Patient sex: M
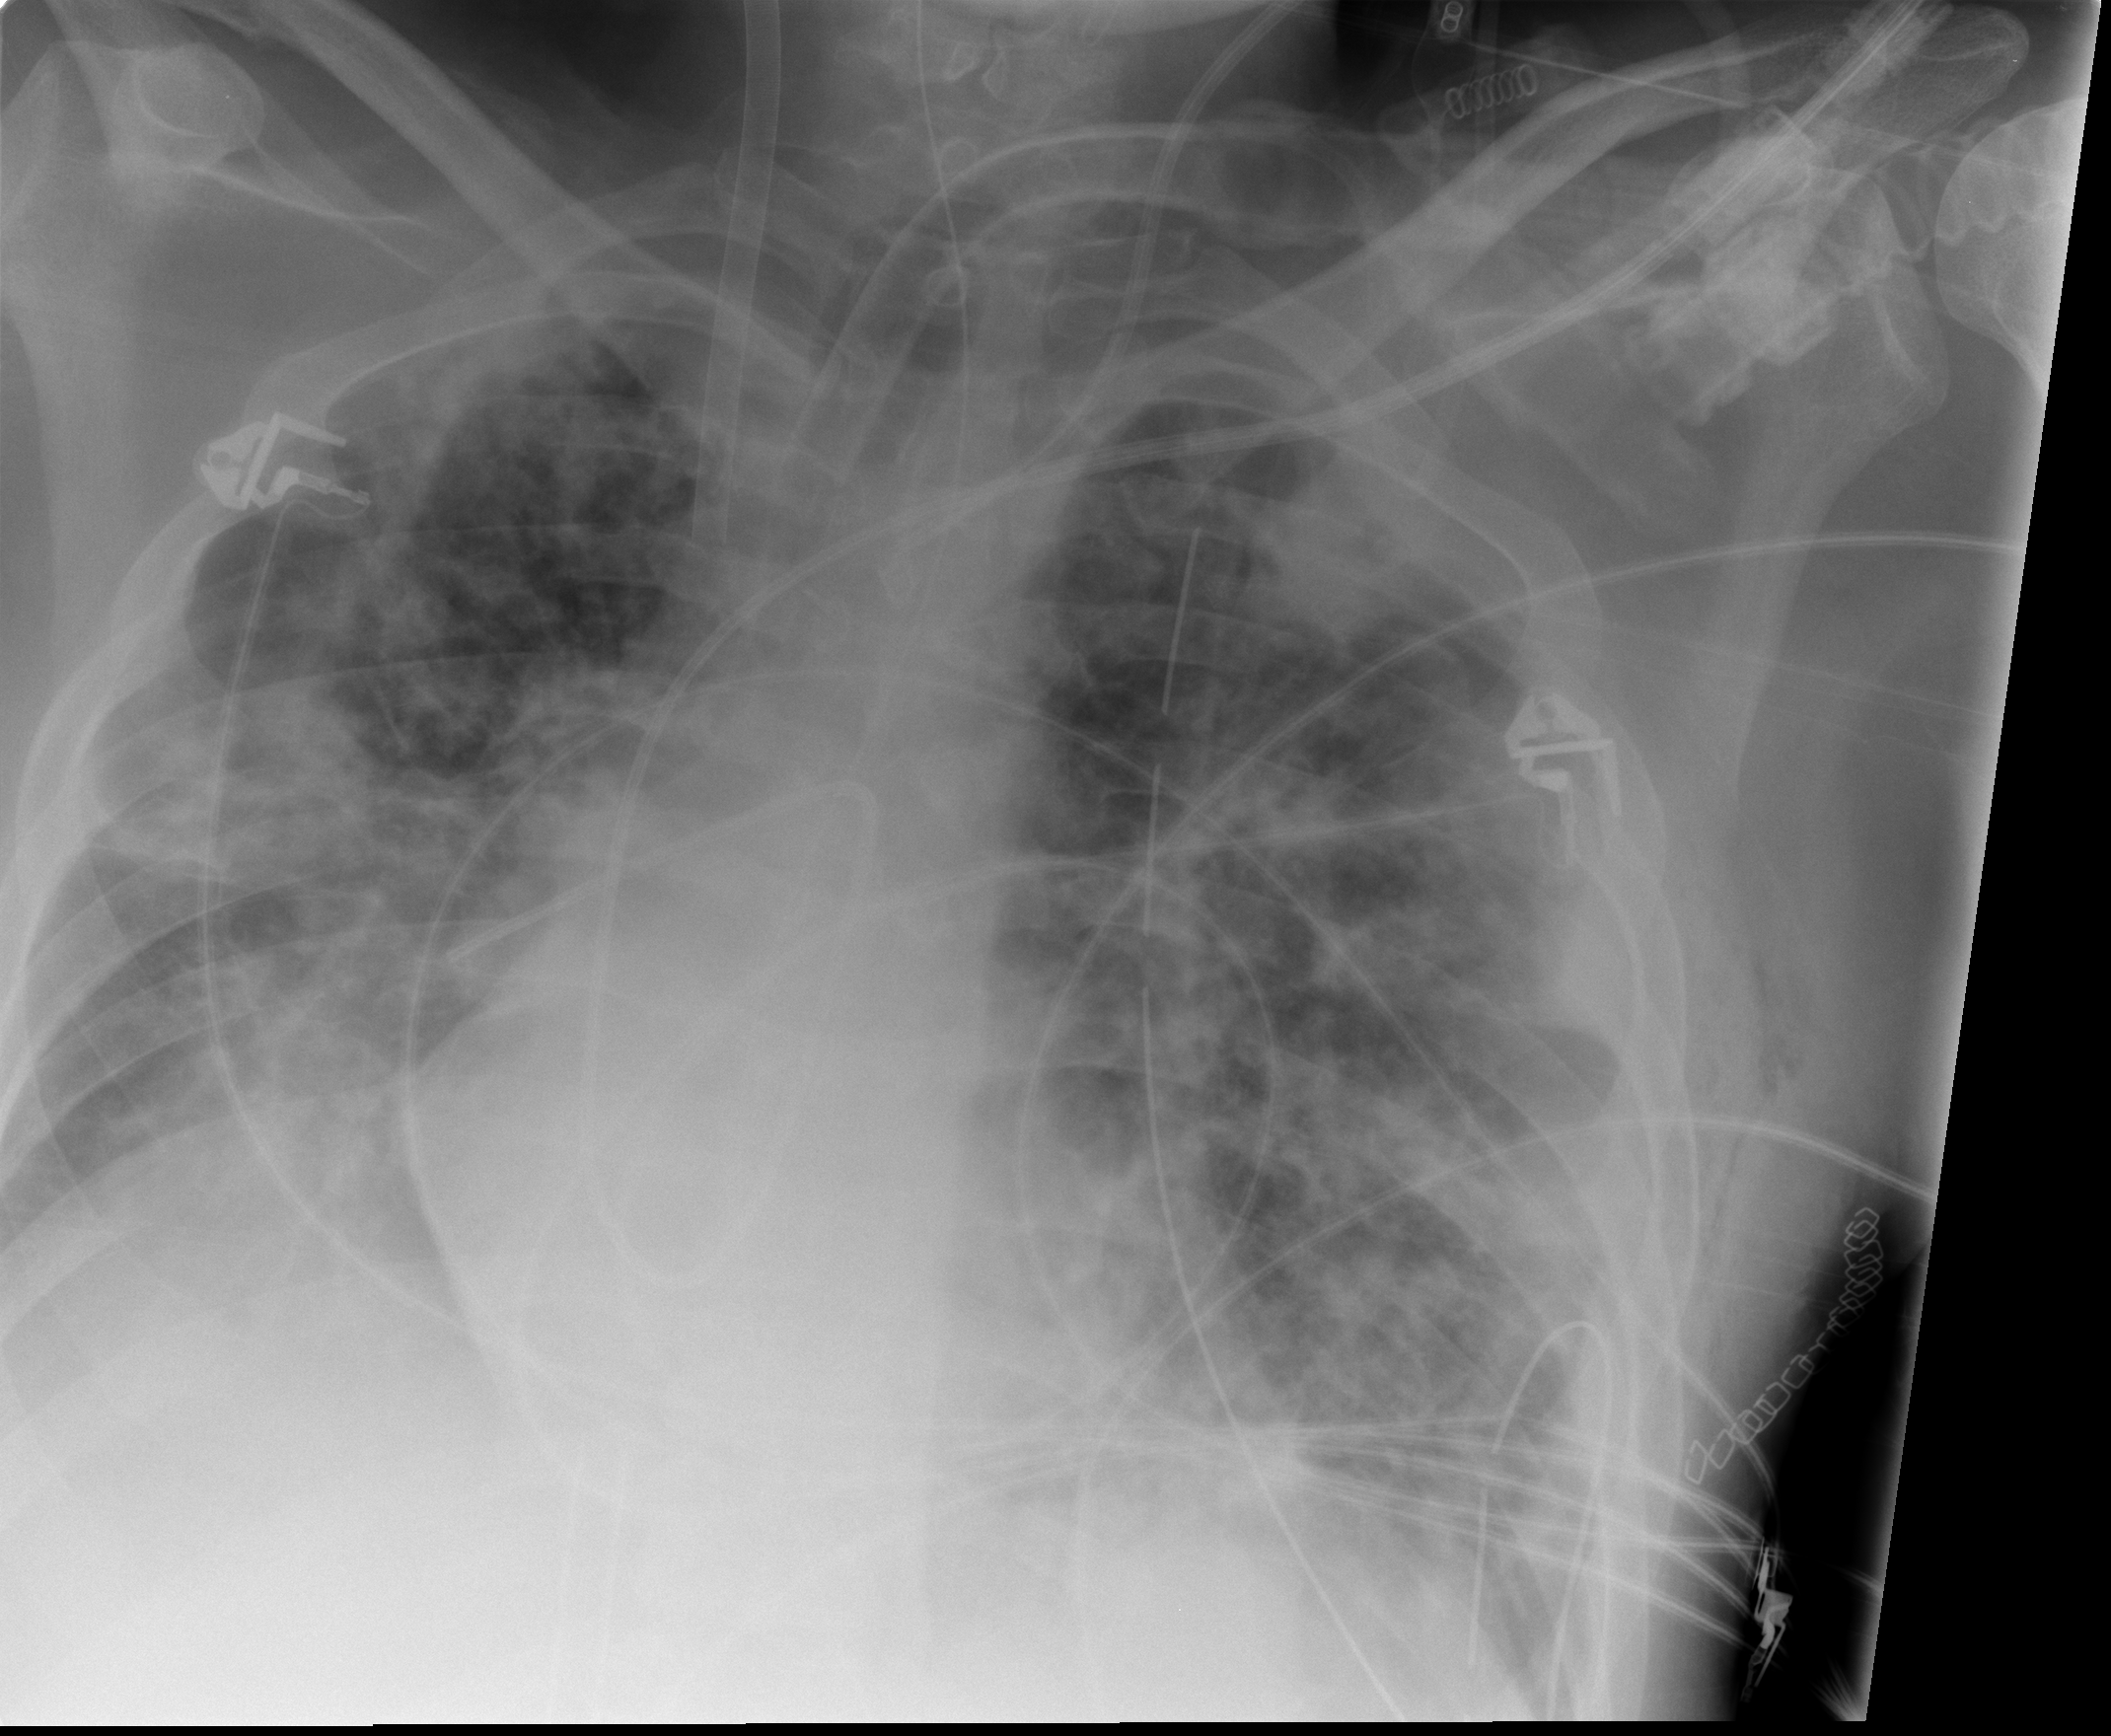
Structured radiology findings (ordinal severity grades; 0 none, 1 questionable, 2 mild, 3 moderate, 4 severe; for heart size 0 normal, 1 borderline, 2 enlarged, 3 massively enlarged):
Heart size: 0
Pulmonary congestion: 3
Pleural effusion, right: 2
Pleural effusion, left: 0
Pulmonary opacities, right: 3
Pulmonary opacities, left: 3
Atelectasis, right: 3
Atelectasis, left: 3